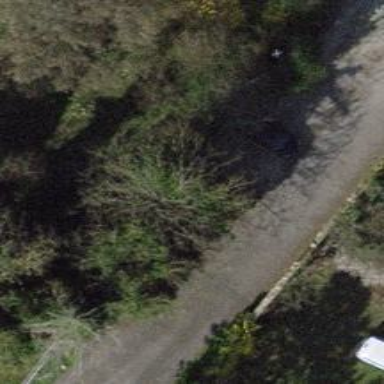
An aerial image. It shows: Deciduous broadleaved tree in garden.